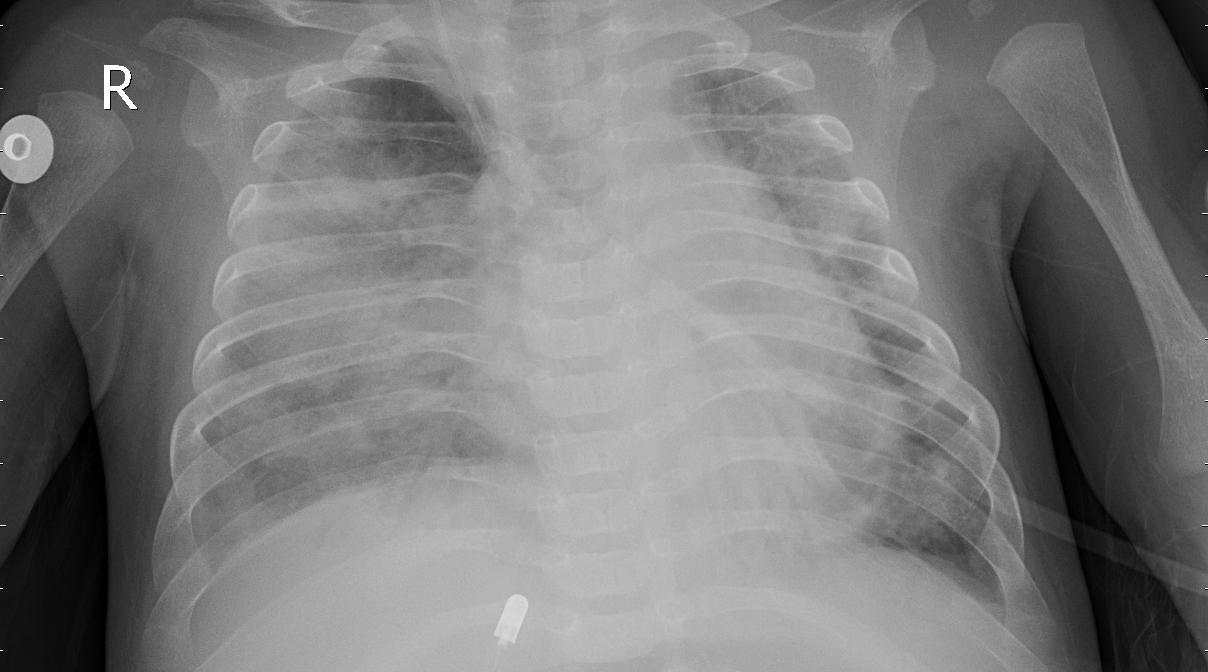
Diagnosis: PNEUMONIA